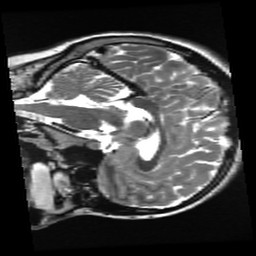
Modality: T2w
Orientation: sagittal
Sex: female
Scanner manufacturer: ge
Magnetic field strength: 3 T
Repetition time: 5 s
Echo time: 0.1017 s